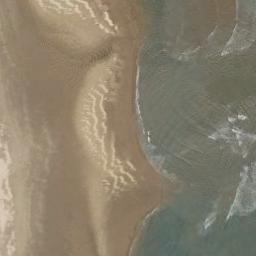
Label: beach